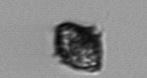
Label: Kryptoperidinium_triquetrum